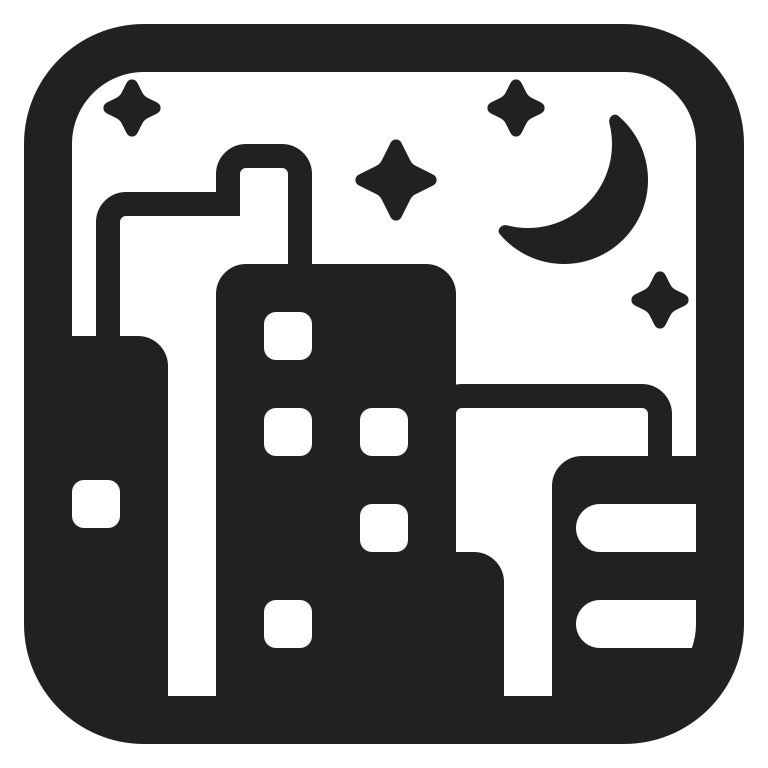
night with stars high contrast